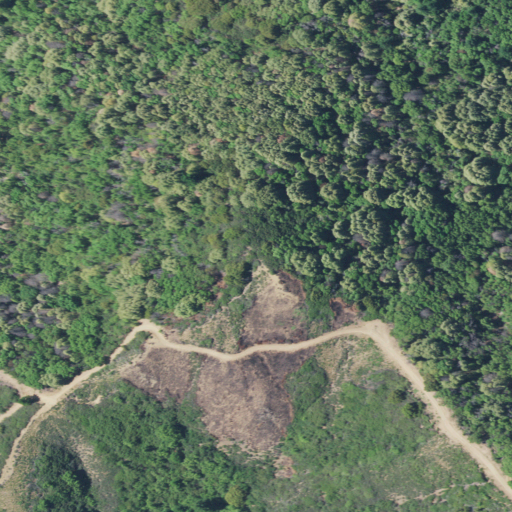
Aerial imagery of mountain in California named Casabonne Peak containing evergreen forest, mixed forest, shrub, and open development